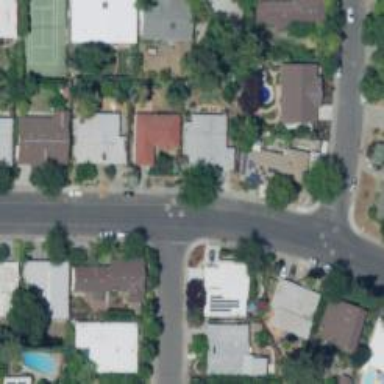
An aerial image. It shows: Residential road.